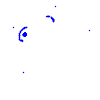
Particle: kaon